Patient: sex M, age 38
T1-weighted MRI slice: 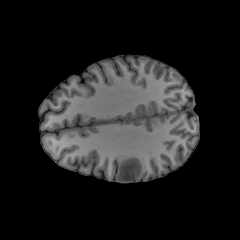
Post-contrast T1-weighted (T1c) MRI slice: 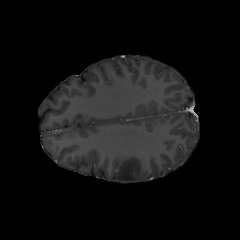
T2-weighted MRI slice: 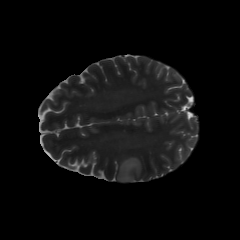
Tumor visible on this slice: yes
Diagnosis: Astrocytoma, IDH-mutant
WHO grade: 2